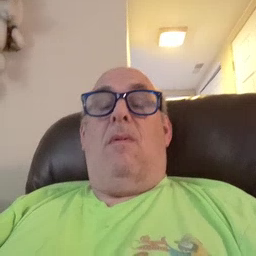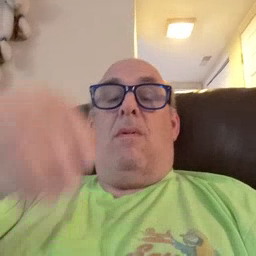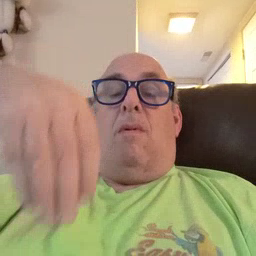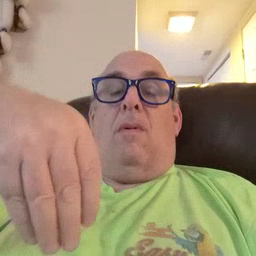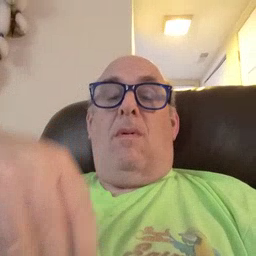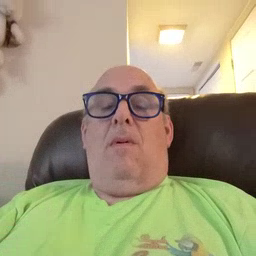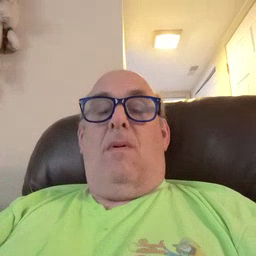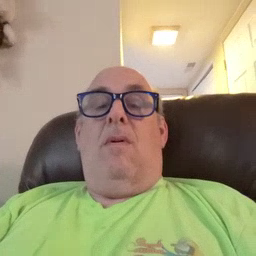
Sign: night